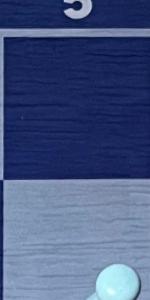
Label: Empty